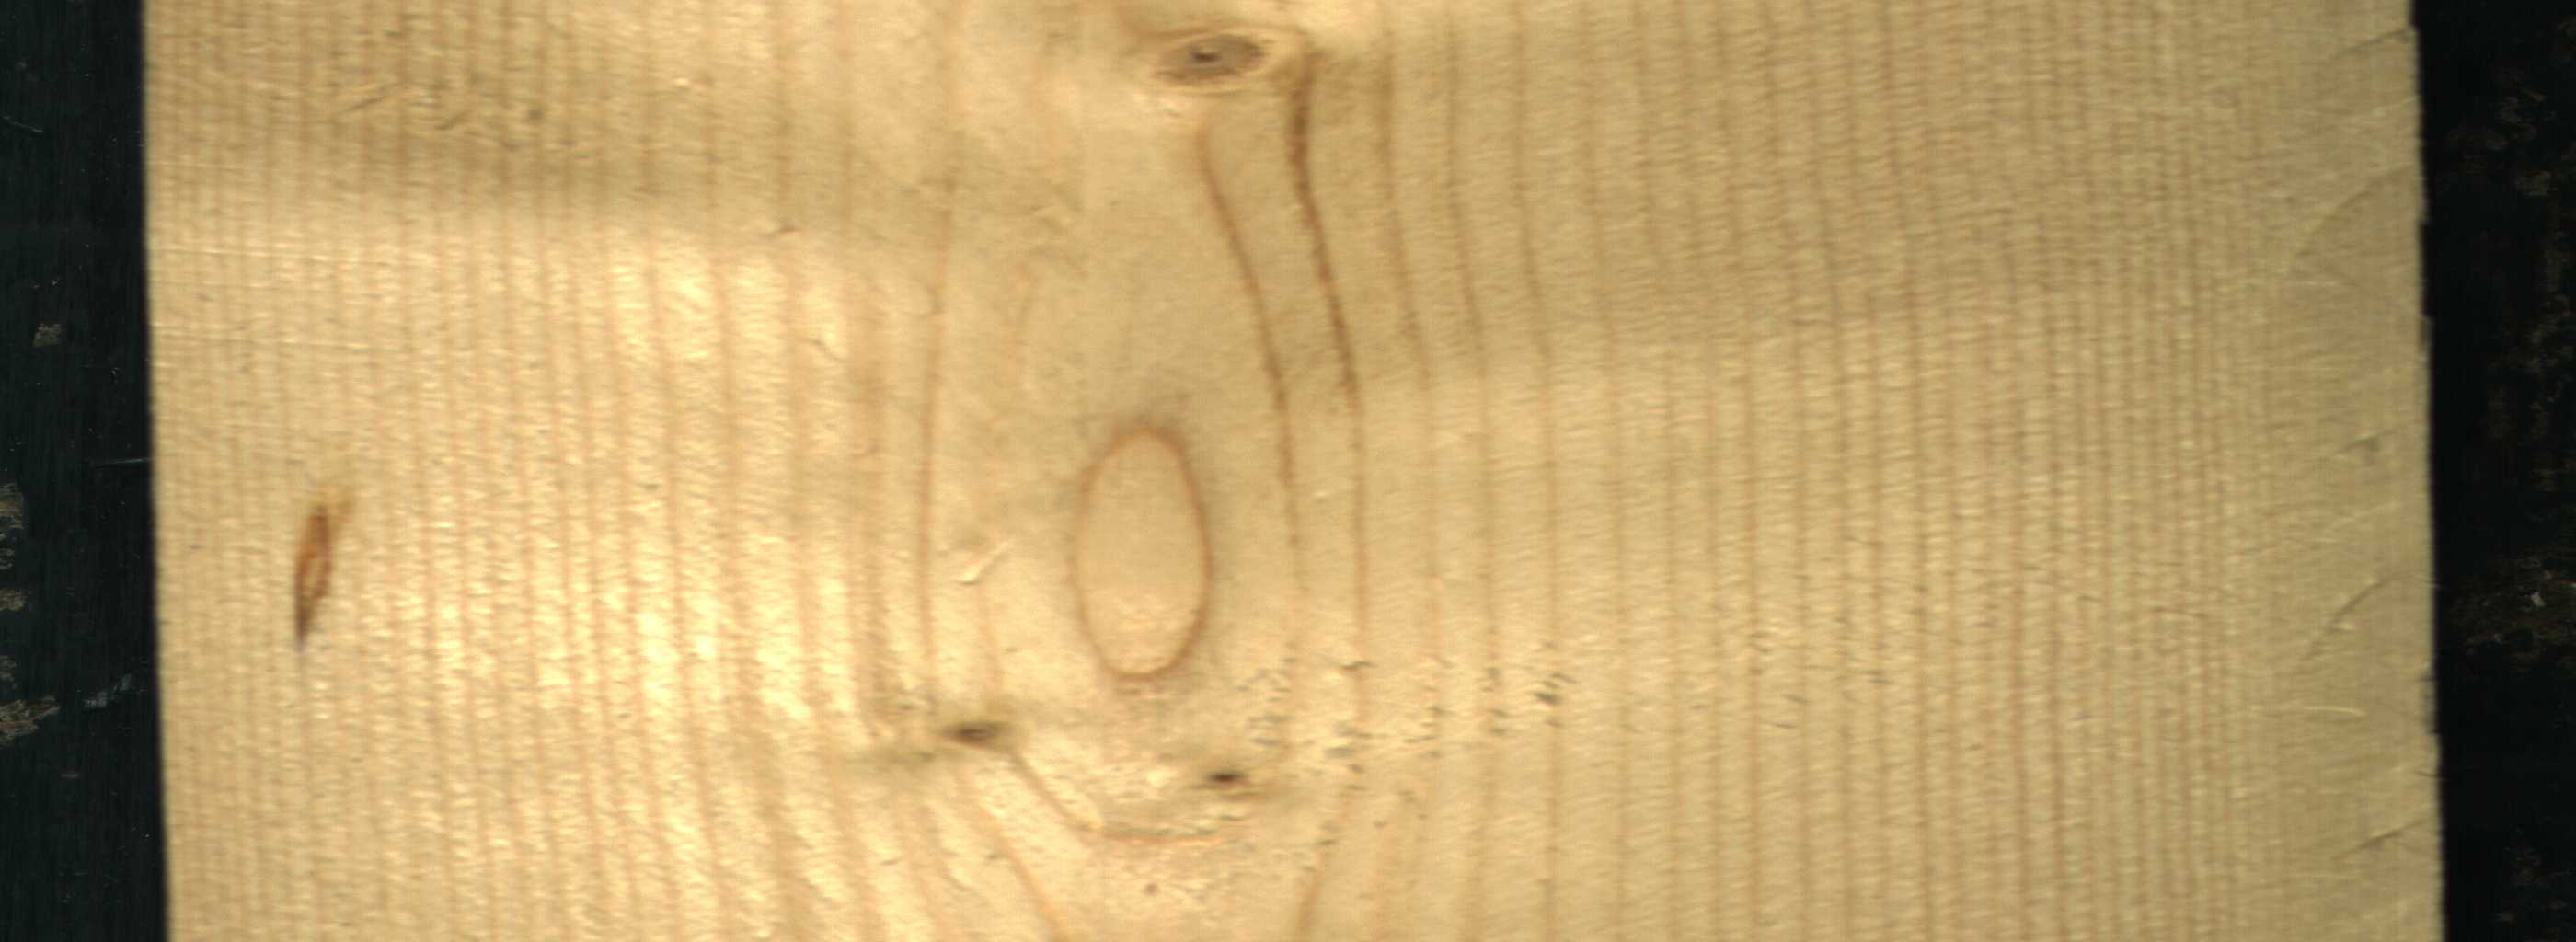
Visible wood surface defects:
resin
Live_Knot
Live_Knot
Live_Knot